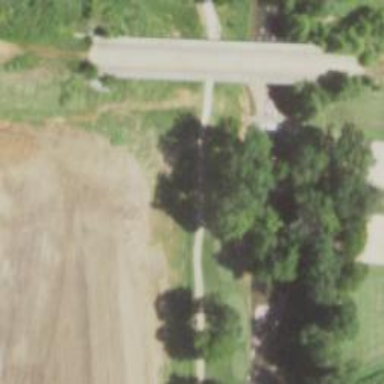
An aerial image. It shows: Path for both road and golf.